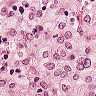
Metastatic tissue present: no